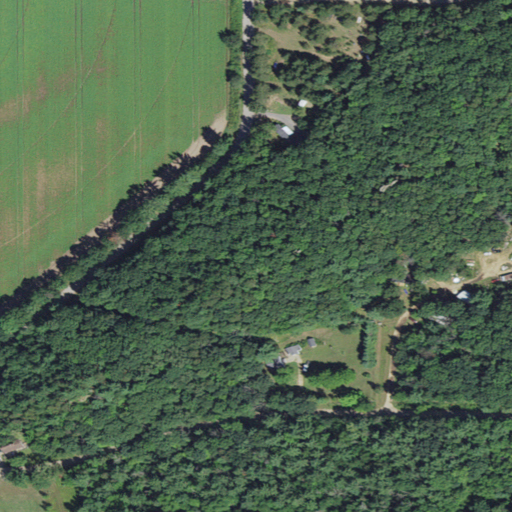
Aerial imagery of mountain in Wisconsin named Lone Rock containing cultivated crops, deciduous forest, mixed forest, open development, pasture, woody wetlands, low intensity development, and medium intensity development